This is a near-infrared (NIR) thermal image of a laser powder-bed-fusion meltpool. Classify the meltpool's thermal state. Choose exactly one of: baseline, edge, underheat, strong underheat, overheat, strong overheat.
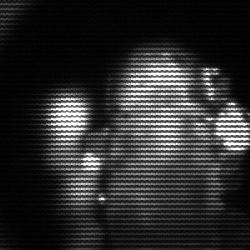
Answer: strong underheat